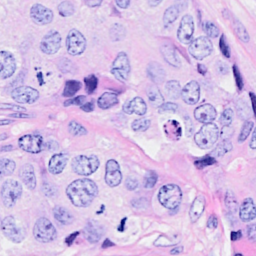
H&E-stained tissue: Breast